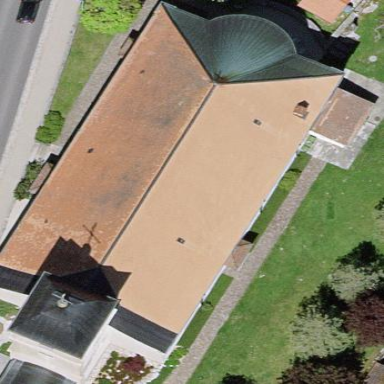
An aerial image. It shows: Church which is place of worship.